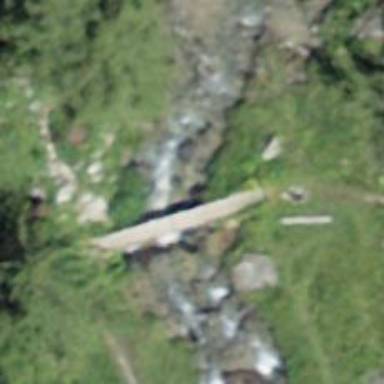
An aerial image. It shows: Path leading to bridge.